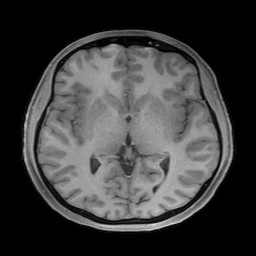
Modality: T1w
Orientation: coronal
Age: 23
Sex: female
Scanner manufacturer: philips
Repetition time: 0.0076 s
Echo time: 0.0024 s